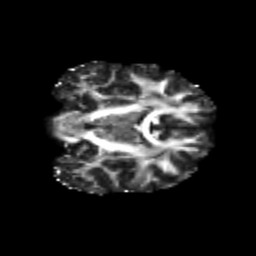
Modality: FA
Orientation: coronal
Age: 19
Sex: female
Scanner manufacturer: siemens
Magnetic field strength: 3 T
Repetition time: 3.5 s
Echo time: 0.125 s